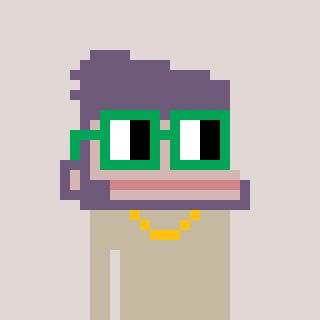
a pixel art character with square green glasses, a ape-shaped head and a bege-colored body on a warm background